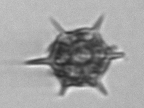
Label: Dictyocha